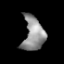
Tissue: lung
Cell type: T cells
Senescence score: 0.2202
Nuclear area (px): 704
Mean DAPI intensity: 144.085